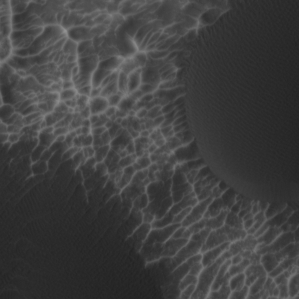
Label: non_frost